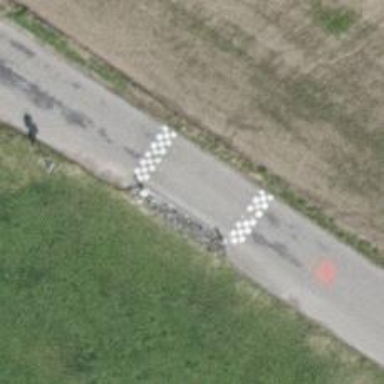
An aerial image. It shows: Traffic calming hump on the road.